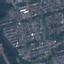
Label: Residential